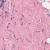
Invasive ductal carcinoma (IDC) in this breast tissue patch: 0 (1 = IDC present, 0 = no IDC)